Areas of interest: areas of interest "Theater"
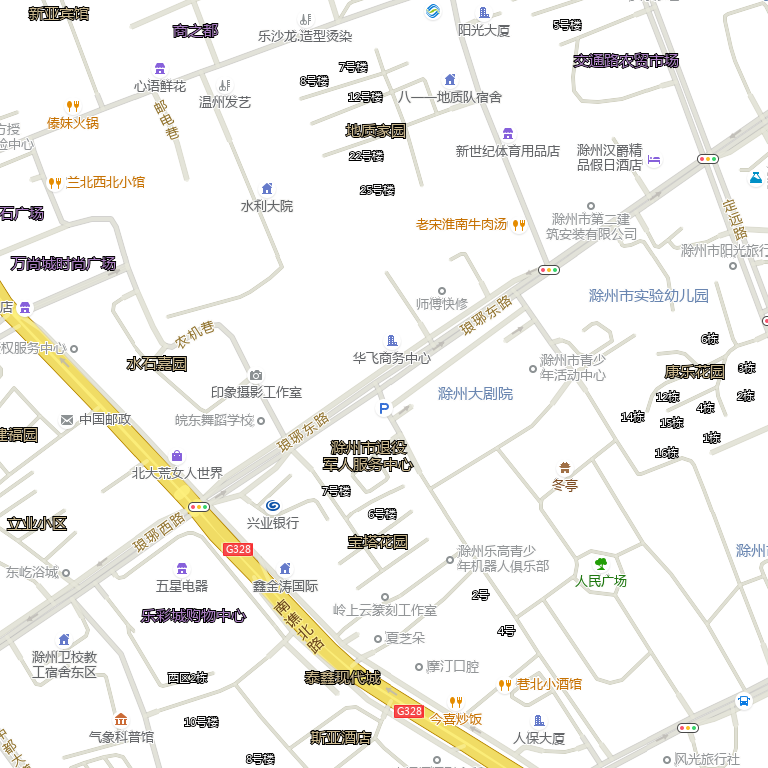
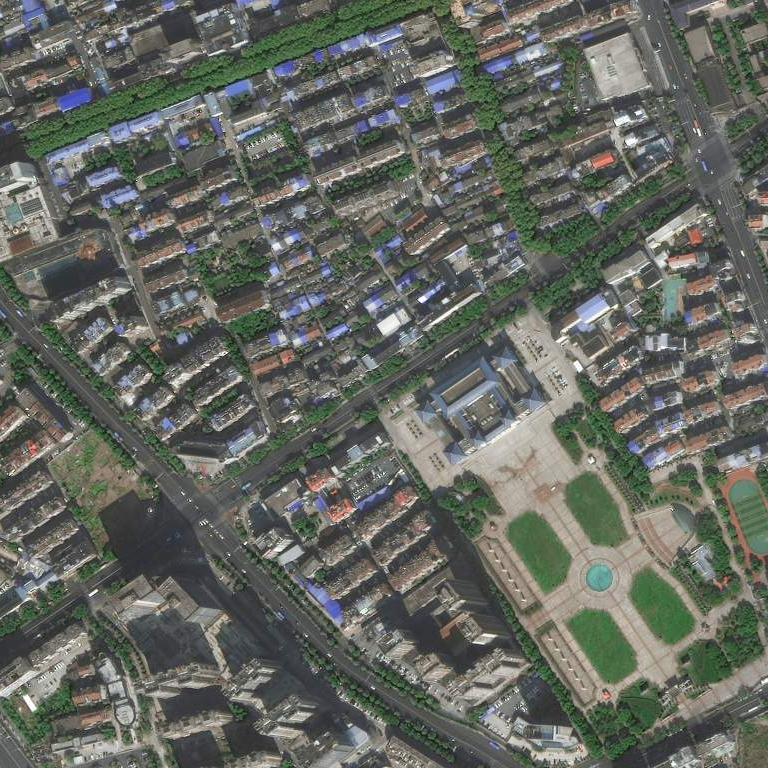